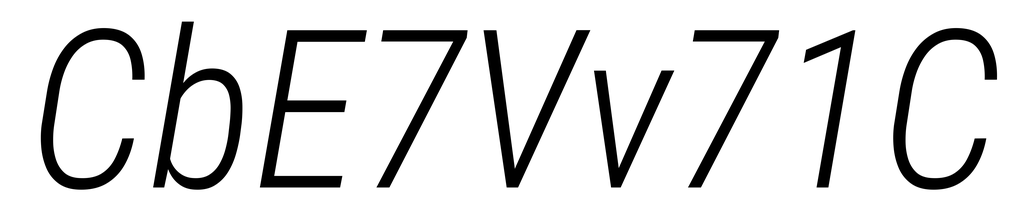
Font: Roboto-Italic_Condensed_Light_Italic